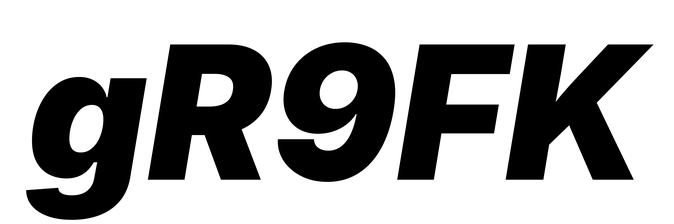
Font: Inter-Italic_Black_Italic